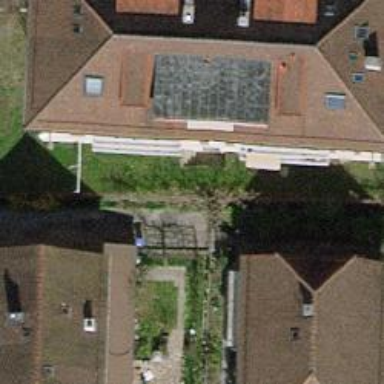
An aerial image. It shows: Hipped roof apartments building with orange exterior.